Question: I have a style element which has minor edits and mostly repeated. How do i make it more generic - so setter properties are set within based on value versus repeating the code twice
'''
<ResourceDictionary>
<Style x:Key="TextBlockStyleEnvironment" TargetType="{x:Type TextBlock}">
<Setter Property="Margin" Value="5,4,0,0" />
<Setter Property="FontSize" Value="8" />
<Setter Property="HorizontalAlignment" Value="Stretch" />
<Setter Property="VerticalAlignment" Value="Stretch" />
<Setter Property="FontWeight" Value="Bold" />
</Style>
<Style x:Key="TextBlockStyleLocation" TargetType="{x:Type TextBlock}">
<Setter Property="Margin" Value="5,4,0,0" />
<Setter Property="FontSize" Value="10" />
<Setter Property="HorizontalAlignment" Value="Stretch" />
<Setter Property="VerticalAlignment" Value="Stretch" />
<Setter Property="FontWeight" Value="Bold" />
</Style>
</ResourceDictionary>
'''
As you see from the code all setter properties are same except Margin and FontSize. Also attached is the screenshot of it on rendering.

Please note - want to keep this self contained within a Style and not have declare at local level in XAML when this being consumed.
Possible values of Env can be Dev,QA,Prod and possible values of location can be TK, LN
Consuming in XAML snippet as follows:
'''
<Grid DataContext="{....}">
<StackPanel>
<TextBlock Text="{Binding Environment}" Style="{StaticResource TextBlockStyleEnvironment}"/>
<TextBlock Text="{Binding Location}" Style="{StaticResource TextBlockStyleLocation}"/>
'''
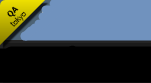
Answer: You can use style inheritance:
'''
<ResourceDictionary>
<Style x:Key="BaseTextBlockStyle" TargetType="{x:Type TextBlock}">
<Setter Property="Margin" Value="5,4,0,0" />
<Setter Property="FontSize" Value="8" />
<Setter Property="HorizontalAlignment" Value="Stretch" />
<Setter Property="VerticalAlignment" Value="Stretch" />
<Setter Property="FontWeight" Value="Bold" />
</Style>
<Style x:Key="TextBlockStyleEnvironment" BasedOn="{StaticResource BaseTextBlockStyle}" TargetType="{x:Type TextBlock}" />
<Style x:Key="TextBlockStyleLocation" BasedOn="{StaticResource BaseTextBlockStyle}" TargetType="{x:Type TextBlock}">
<Setter Property="FontSize" Value="10" />
</Style>
</ResourceDictionary>
'''
Additionally you can create attached properties and bind to those from within your control templates. This gives you the flexibility of not having to create hundreds of styles just because something minute needs to be different.
A good example of that is a button that has an image. When the mouse is over the image, the image needs to change. Typically you'd have to create a new control template/style for each button that implements that behavior. However, if you create two attached properties - NormalStateImageSource and MosueOverImageSource, you can bind to those in your control template. This allows you to have a single full blown style for the button, and later to declare individual styles for other buttons that only change the values of these attached properties.